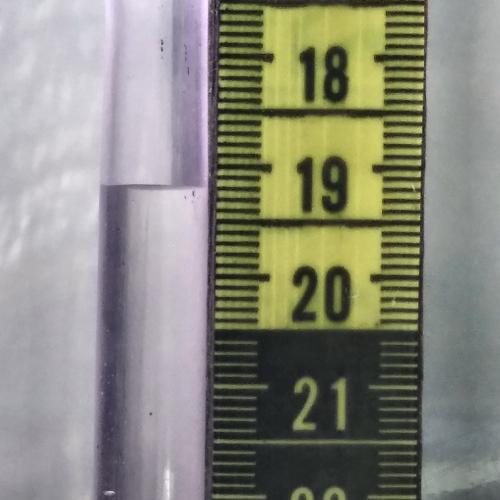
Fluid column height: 19.2 cm